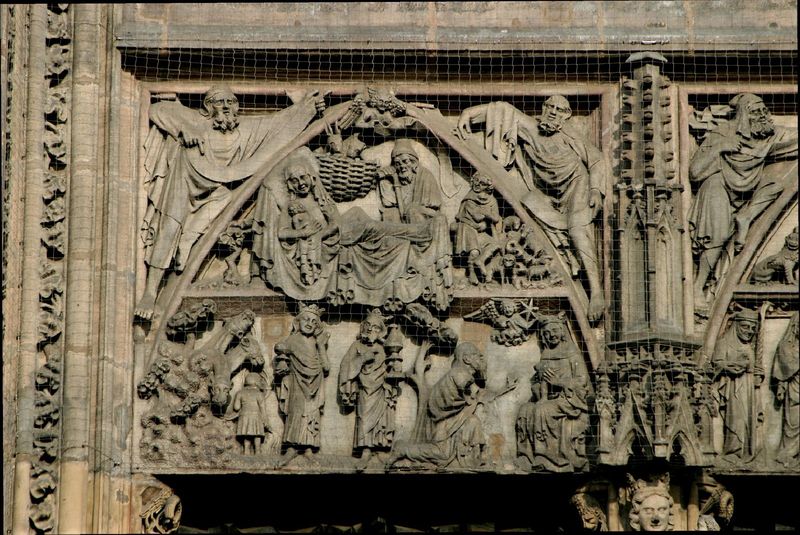
Titel: Westportal von St. Lorenz in Nürnberg
Standort: Nürnberg, St. Lorenz (EU - D - B)
Schlagwörter: kopf, grau, männer, szene, haus, wand, bibel, stein, gitter, kirche, figur, gotik, krone, locken, turm, engel, skulptur, relief, figuren, könig, plastik, verfall, eingang, dom, portal, reims, heiliger, fresko, schutz, relieff, tympanon, krabben, köln, segrata familia